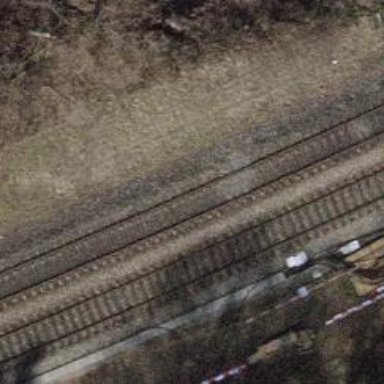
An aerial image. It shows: Railway signal.